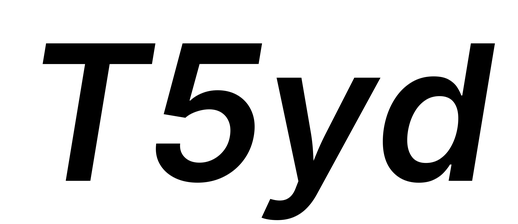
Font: Inter-Italic_SemiBold_Italic